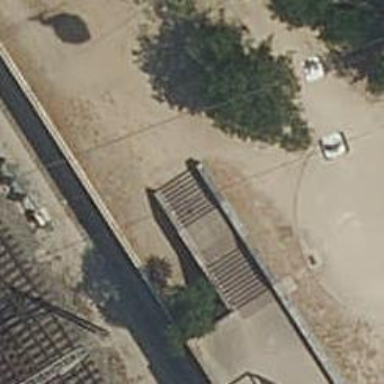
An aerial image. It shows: Metal steps on the road.